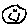
Label: smiley face